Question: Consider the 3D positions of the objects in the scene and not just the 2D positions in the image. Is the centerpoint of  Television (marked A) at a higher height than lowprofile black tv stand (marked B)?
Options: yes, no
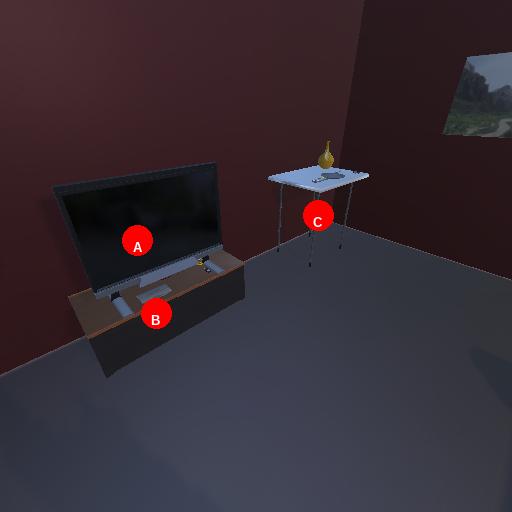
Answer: yes